Question: I have tables as you can see in the picture.

so what I want to do...?
I want to make a constraint that checks of the ID that can be just repetition two time and not more than that in the same table like when he does an exam 2018-01-01 he can repeat the exam after 15 days ...?
it means that have a chance to repeat the exam two times in the month, not more.
I make one
'''
ALTER TABLE [dbo].[ESAMI]
ADD CONSTRAINT CHK_ColumnD_ESEMI CHECK > 2
'''
but not working.
so how can I do that?
thanks in advance.
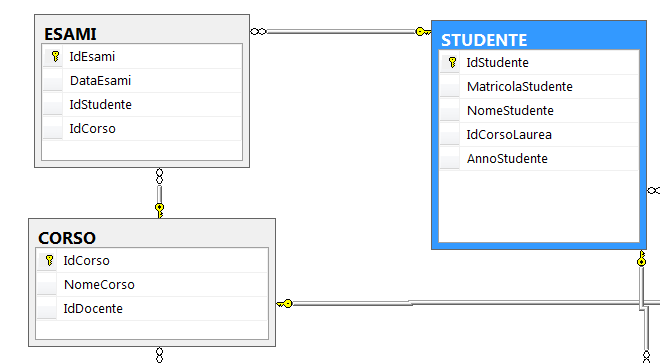
Answer: I find the solution thanks to Mr: denis.
you have first to create a function like this:
'''
SET ANSI_NULLS ON
GO
SET QUOTED_IDENTIFIER ON
GO
CREATE FUNCTION DBO.ESAMI_CHECK
(
-- Add the parameters for the function here
@IdStudente INT
)
RETURNS INT
AS
BEGIN
RETURN (
SELECT COUNT(*)
FROM ESAMI WHERE IdStudente=@IdStudente
GROUP BY IdStudente
)
END
GO
'''
after that you have to make the constraint like this:
'''
ALTER TABLE [dbo].[ESAMI]
ADD CONSTRAINT CHK_ColumnD_ESEMI
CHECK (DBO.ESAMI_CHECK(IdStudente) <= 2)
'''
that's all and it will work perfectly. thanks to all and have a good day.